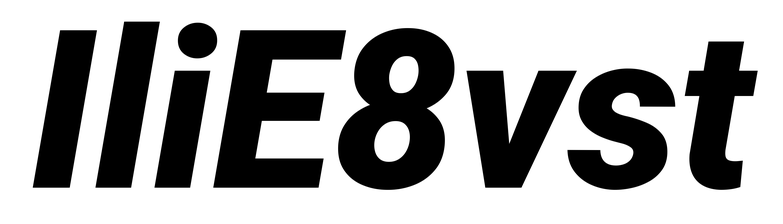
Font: Roboto-Italic_Black_Italic